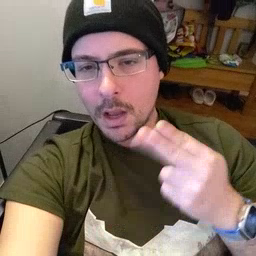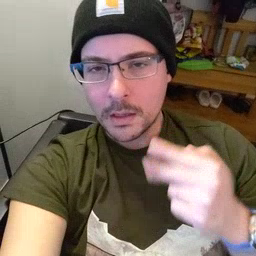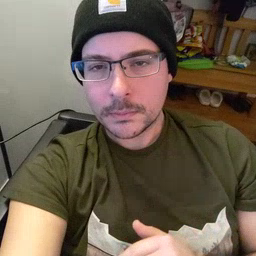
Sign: high